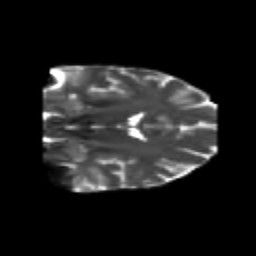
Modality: T2w
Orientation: coronal
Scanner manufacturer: siemens
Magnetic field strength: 3 T
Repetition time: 6.8 s
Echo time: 0.093 s